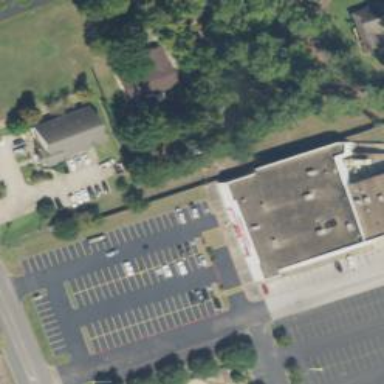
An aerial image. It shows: Building.